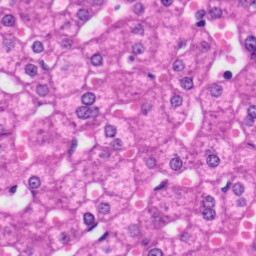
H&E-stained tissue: Liver